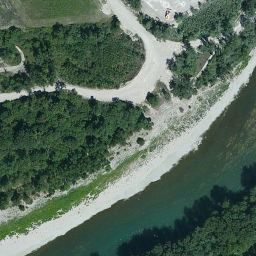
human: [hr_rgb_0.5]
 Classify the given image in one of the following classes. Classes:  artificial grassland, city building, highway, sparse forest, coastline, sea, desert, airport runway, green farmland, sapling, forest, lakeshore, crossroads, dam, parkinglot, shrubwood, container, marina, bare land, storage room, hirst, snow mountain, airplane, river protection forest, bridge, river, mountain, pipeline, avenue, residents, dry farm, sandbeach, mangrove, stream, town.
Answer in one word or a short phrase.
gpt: river